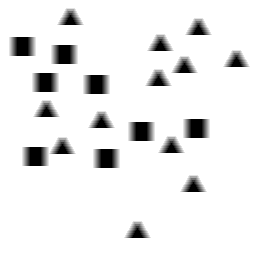
Squares: 8
Triangles: 12
Stars: 0
Total shapes: 20